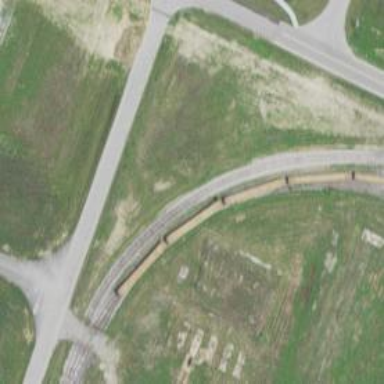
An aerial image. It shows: Railway yard used for servicing trains.